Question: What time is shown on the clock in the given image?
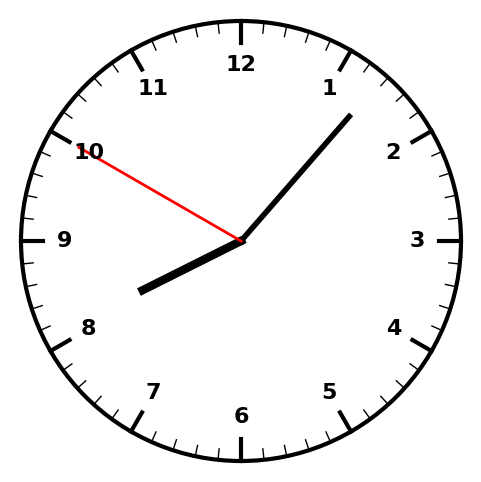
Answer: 08:06:50